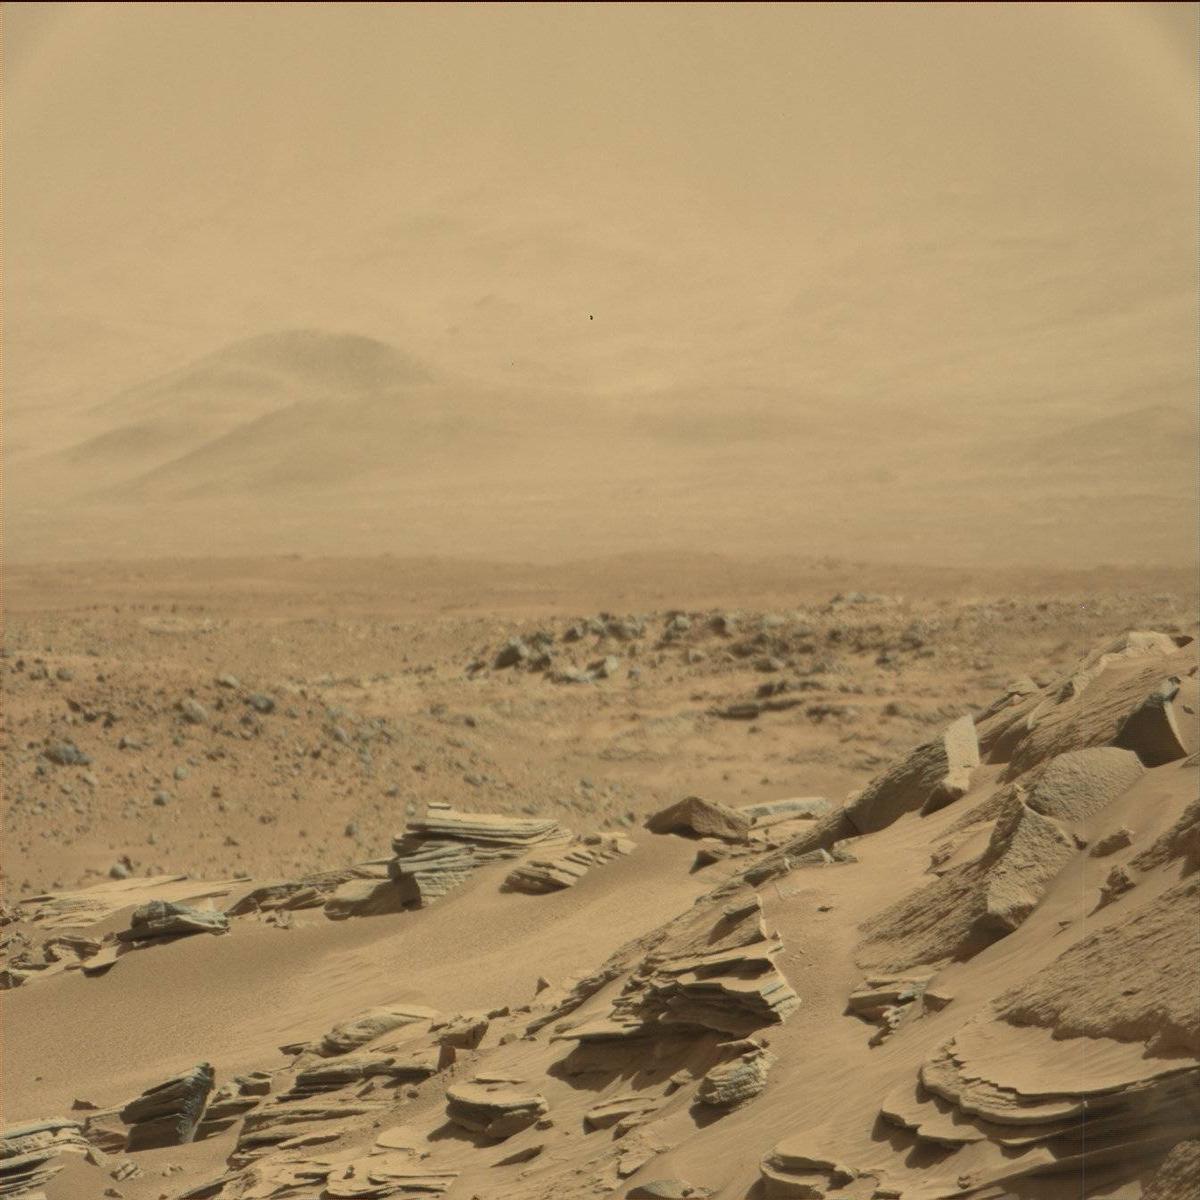
Terrain classes present: Bedrock, Ridge, Sand / Soil